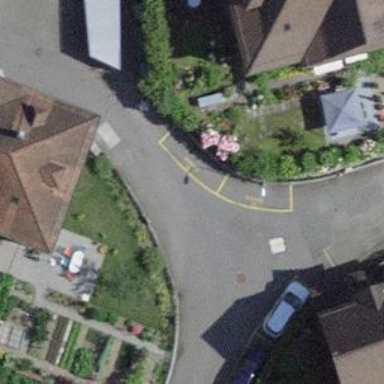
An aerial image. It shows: Parking lane designated for parking.